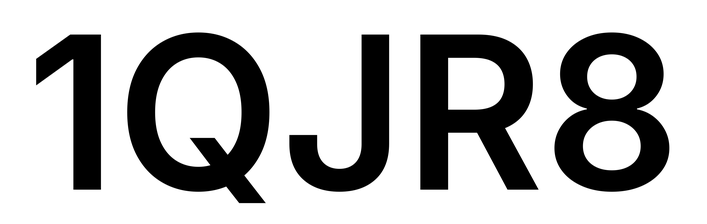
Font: Inter_SemiBold